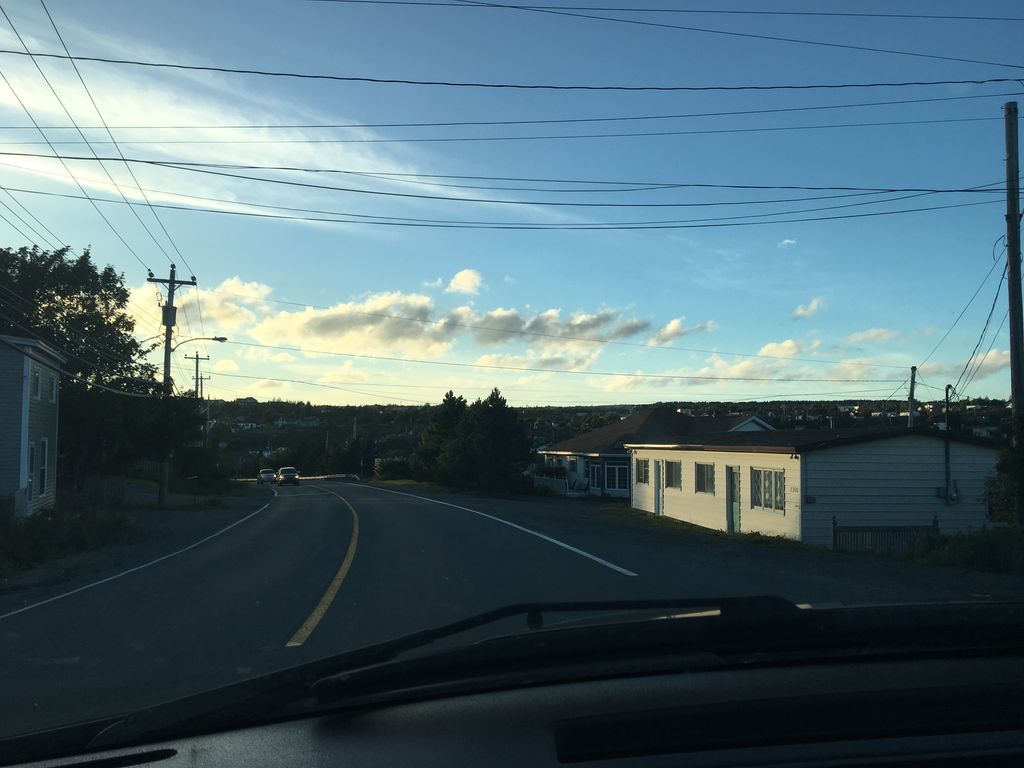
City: st_johns